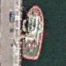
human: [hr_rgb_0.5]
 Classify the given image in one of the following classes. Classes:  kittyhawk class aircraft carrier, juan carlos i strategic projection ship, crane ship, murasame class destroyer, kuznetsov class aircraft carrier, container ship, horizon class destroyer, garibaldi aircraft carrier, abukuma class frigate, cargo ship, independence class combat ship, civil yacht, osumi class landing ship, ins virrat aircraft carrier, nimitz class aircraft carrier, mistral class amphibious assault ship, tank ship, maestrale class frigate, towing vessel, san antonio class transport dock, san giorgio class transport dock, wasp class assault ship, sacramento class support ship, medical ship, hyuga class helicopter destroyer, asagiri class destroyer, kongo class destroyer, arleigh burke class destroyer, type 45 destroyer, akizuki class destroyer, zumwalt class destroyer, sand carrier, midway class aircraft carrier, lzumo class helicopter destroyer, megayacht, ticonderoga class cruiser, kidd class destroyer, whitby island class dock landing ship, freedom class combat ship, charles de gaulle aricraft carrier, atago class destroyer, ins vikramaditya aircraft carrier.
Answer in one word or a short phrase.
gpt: Towing vessel